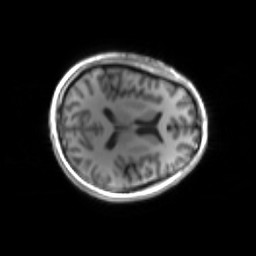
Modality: inplaneT1
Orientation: axial
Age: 24
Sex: male
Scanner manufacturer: siemens
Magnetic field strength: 3 T
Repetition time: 1.2 s
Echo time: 0.00251 s